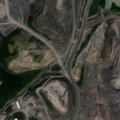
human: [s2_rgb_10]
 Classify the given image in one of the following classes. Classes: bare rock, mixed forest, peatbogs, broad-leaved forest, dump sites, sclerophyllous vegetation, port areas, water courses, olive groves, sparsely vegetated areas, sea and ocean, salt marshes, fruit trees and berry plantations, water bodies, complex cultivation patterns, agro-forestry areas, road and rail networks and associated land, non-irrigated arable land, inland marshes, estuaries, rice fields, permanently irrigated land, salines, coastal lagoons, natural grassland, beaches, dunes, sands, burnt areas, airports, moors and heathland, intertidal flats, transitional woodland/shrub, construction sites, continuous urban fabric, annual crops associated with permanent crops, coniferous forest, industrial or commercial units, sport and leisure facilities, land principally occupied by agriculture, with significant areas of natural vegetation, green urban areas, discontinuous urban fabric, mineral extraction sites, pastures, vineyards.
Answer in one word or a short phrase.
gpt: mineral extraction sites, dump sites, transitional woodland/shrub